Interaction volume radius: 10 \u00c5
Interaction volume height: 10 \u00c5
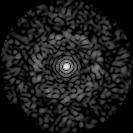
Disorder parameter: 0.8757